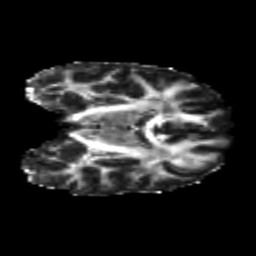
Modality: FA
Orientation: coronal
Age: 24
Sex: female
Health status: healthy
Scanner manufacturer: philips
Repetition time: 7.476 s
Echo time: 0.08753 s